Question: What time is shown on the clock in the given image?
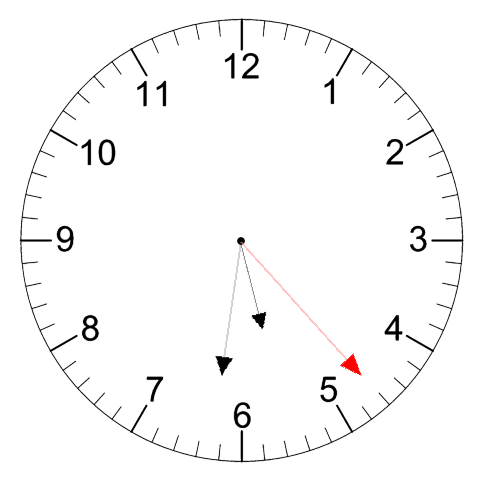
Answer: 05:31:23